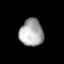
Tissue: lung
Cell type: Epithelial cells
Senescence score: 0.1642
Nuclear area (px): 625
Mean DAPI intensity: 171.323